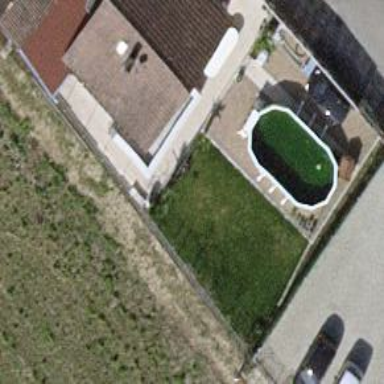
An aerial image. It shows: Garden with fence around it.